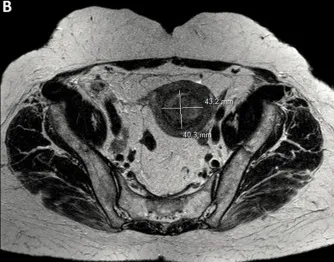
MR imaging of a 79-year-old woman with mullerian adenosarcoma of the uterus. Axial T2.
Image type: radiology (mri)